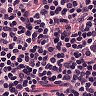
Metastatic tissue present: no